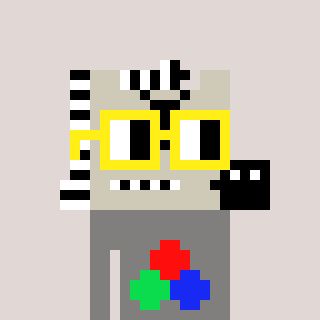
a pixel art character with square yellow glasses, a zebra-shaped head and a bluegrey-colored body on a warm background